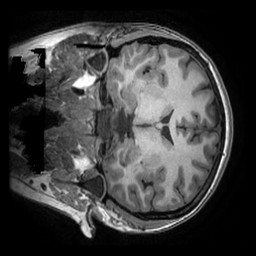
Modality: T1w
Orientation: coronal
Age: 18
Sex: female
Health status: healthy
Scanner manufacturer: ge